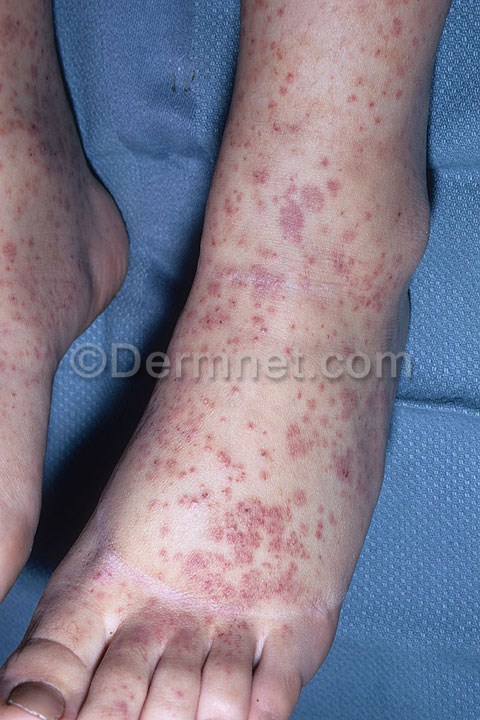
Disease: Vasculitis Photos